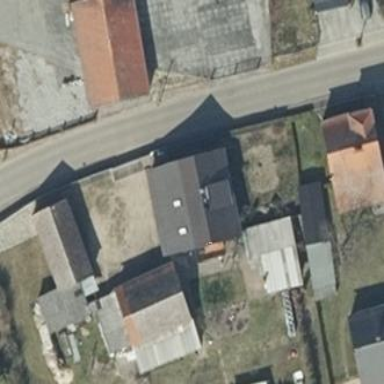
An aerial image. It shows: Simple and straightforward house.